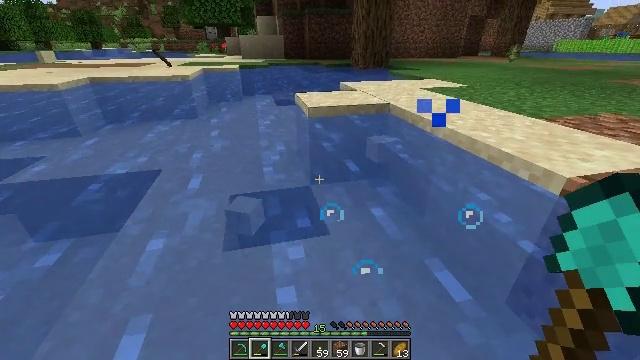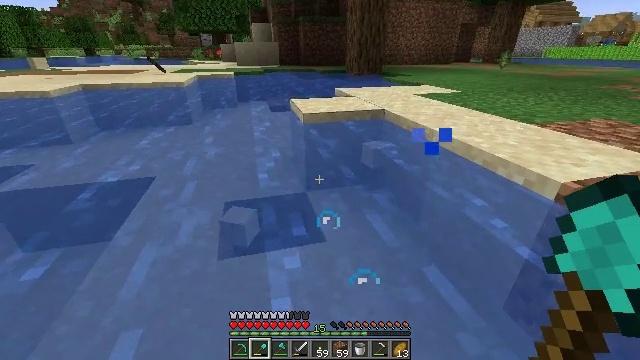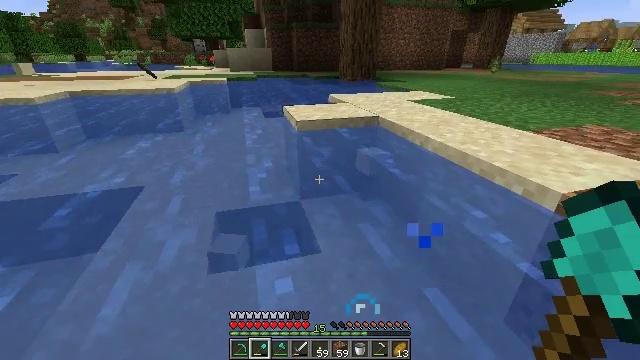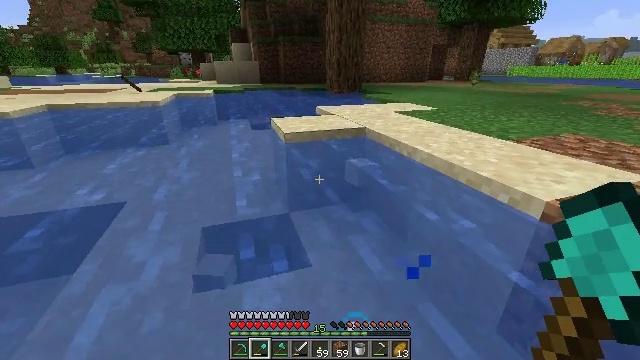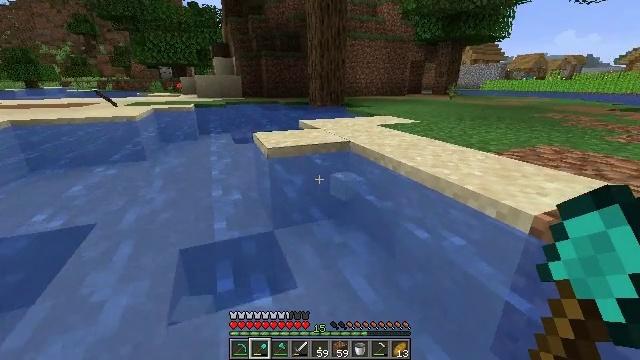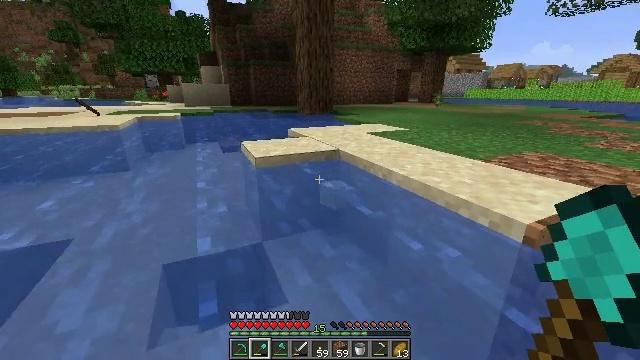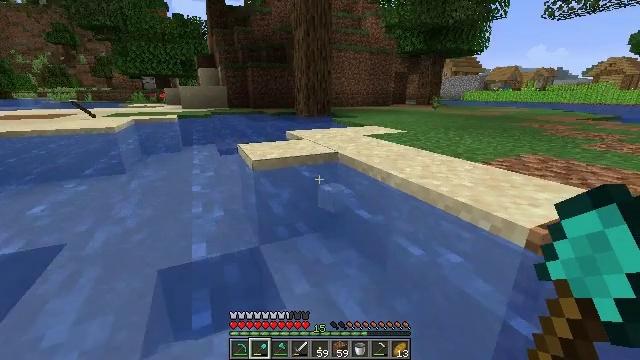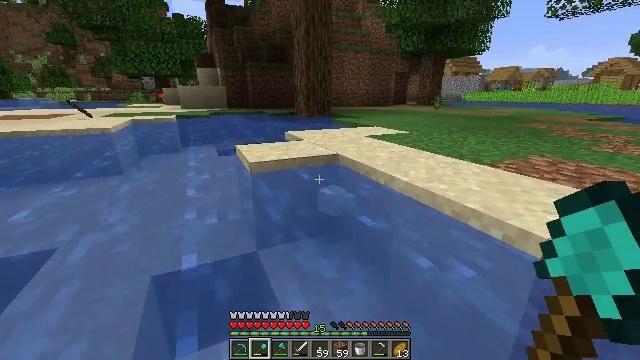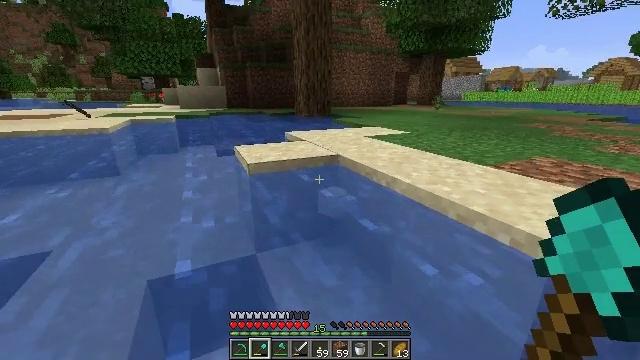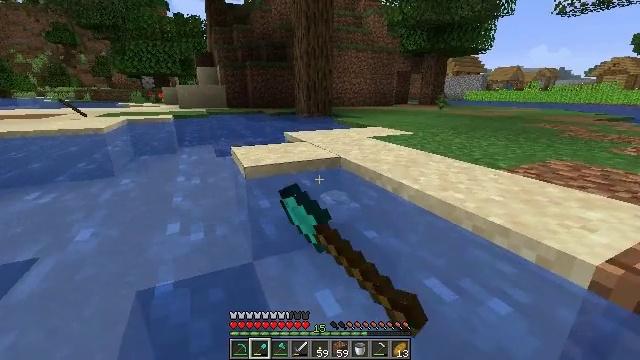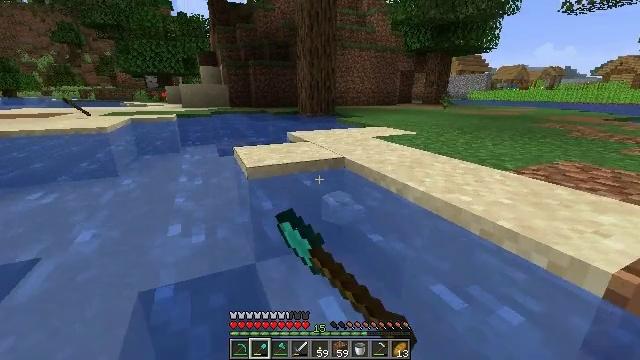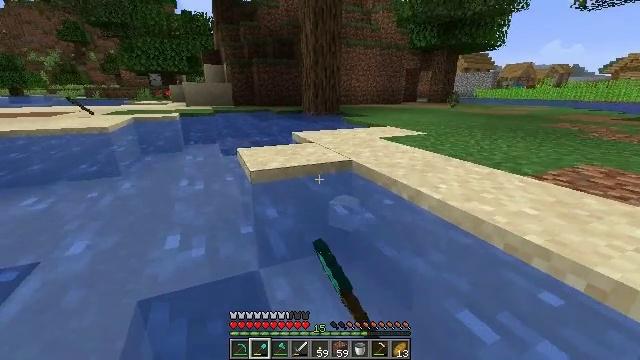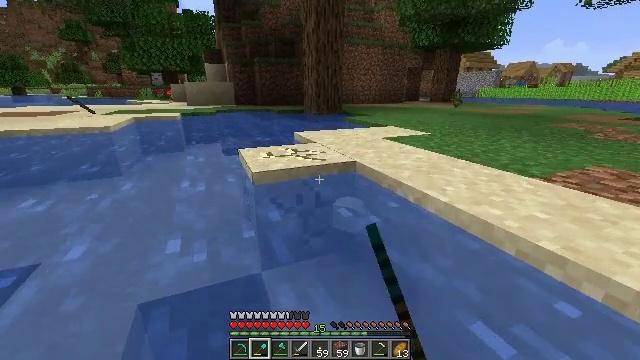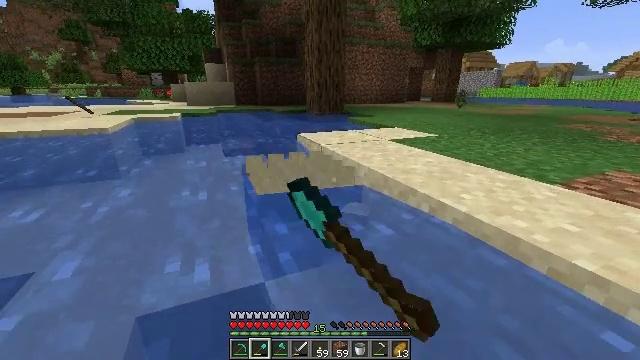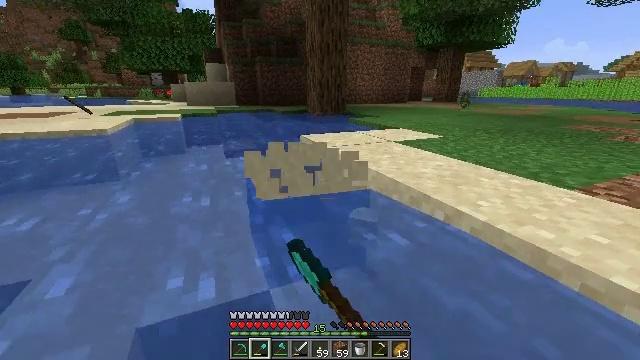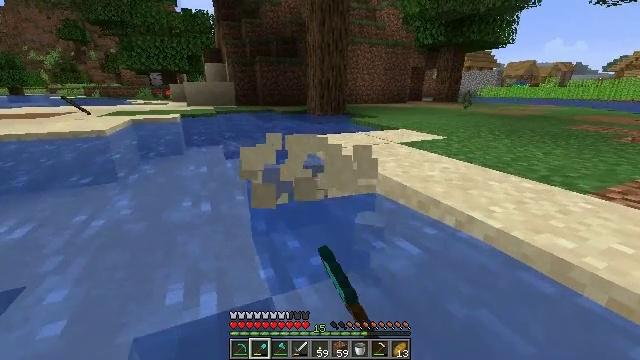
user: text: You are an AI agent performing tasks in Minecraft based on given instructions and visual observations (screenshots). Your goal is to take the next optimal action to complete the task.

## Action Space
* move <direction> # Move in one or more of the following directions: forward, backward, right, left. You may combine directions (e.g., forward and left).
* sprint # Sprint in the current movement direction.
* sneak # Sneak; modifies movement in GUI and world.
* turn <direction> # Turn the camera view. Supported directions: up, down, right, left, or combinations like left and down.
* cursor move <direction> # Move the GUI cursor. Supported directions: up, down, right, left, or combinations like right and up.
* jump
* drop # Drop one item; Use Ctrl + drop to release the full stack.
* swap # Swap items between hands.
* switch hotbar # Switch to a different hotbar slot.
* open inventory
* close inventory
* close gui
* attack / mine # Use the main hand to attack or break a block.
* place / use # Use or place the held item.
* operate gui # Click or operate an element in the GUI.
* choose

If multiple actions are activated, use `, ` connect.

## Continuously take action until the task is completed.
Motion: motion action
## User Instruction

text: Collect sand to make glass.
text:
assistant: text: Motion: move forward, turn right and up
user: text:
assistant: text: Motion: move forward, turn right and up
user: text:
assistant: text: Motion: move forward, turn right and up
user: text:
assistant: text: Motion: move forward, turn right and up
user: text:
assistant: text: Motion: move forward, turn right and up
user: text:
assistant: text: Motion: move forward
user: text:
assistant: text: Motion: move forward
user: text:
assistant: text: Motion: move forward, attack / mine
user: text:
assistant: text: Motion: move forward, attack / mine
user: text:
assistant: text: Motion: move forward and move left, attack / mine
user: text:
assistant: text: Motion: move forward and move left, attack / mine
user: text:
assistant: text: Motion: move forward and move left, attack / mine
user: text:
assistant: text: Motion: move forward and move left, attack / mine
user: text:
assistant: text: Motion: move forward and move left, attack / mine
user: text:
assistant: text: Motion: move forward, attack / mine
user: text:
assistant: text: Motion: move forward, turn right, attack / mine
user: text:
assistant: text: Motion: move forward, turn right, attack / mine
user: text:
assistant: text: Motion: move forward, turn right, attack / mine
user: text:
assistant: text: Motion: move forward, turn right, attack / mine
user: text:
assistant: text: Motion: move forward, turn right, attack / mine
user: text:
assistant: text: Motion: move forward, turn right, attack / mine
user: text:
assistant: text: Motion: move forward, attack / mine
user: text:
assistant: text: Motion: move forward and move left, attack / mine
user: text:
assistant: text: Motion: move forward and move left, attack / mine
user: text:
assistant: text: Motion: move forward and move left, turn right, attack / mine
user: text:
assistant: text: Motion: move forward and move left, turn right, attack / mine
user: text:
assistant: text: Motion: move forward and move left, attack / mine
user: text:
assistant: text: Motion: move forward and move left, attack / mine
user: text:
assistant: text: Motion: move forward and move left, turn right, attack / mine
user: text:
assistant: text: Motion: move forward and move left, turn right, attack / mine